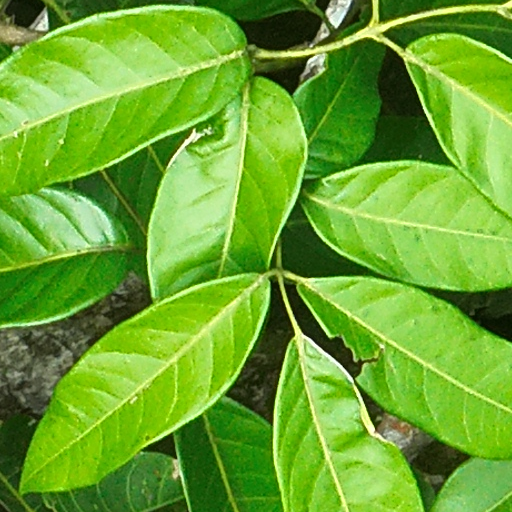
Species: Protium panamense
GBIF accepted scientific name: Protium panamense
Crown area (m\u00b2): 51.617